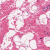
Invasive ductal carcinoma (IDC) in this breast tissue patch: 0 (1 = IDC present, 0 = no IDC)